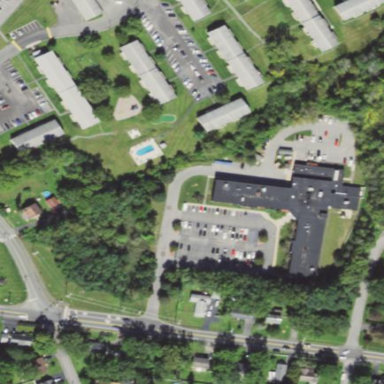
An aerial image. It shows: Nursing home.